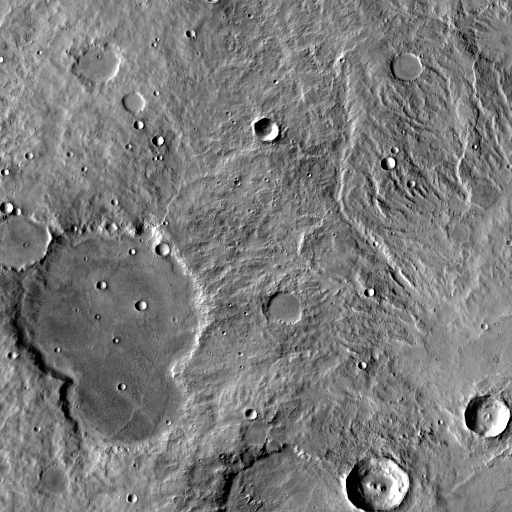
Crater classes present: Background, Other, Layered, Buried, Secondary